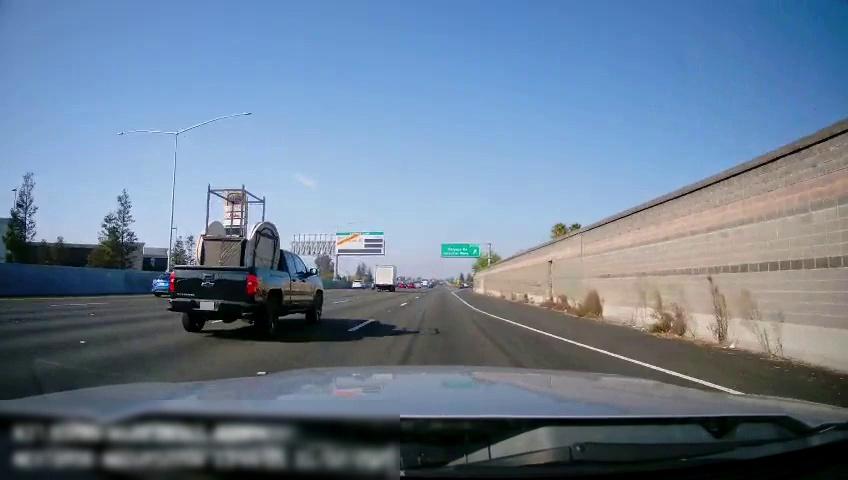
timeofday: Day
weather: Sunny
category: Drivable Space
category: Vehicles | Truck
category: Vehicles | Truck
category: Vehicles | Car
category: Vehicles | Car
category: Lanes | Current Lane
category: Lanes | Alternate Lane
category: Lanes | Alternate Lane
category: Lanes | Alternate Lane
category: Traffic | Signs